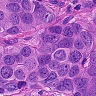
Metastatic tissue present: yes